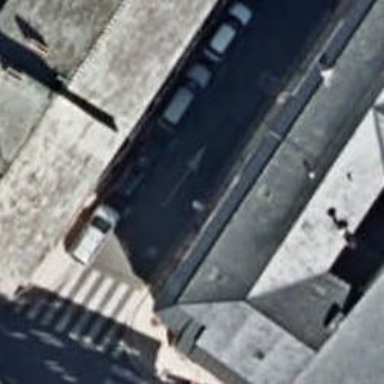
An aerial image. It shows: Restaurant.